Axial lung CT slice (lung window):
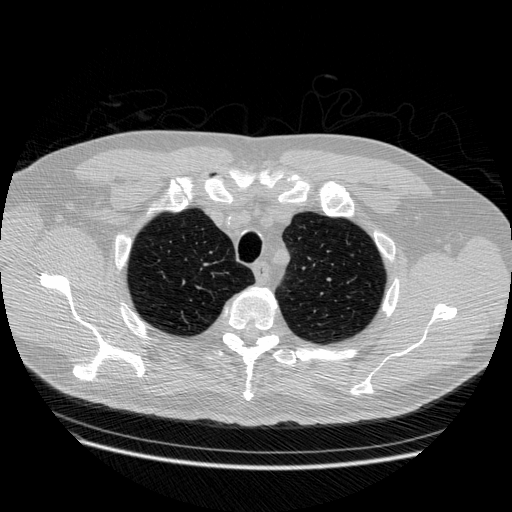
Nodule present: no